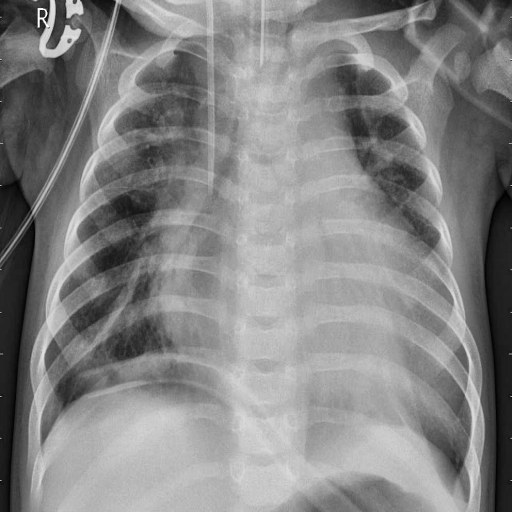
Finding: PNEUMONIA